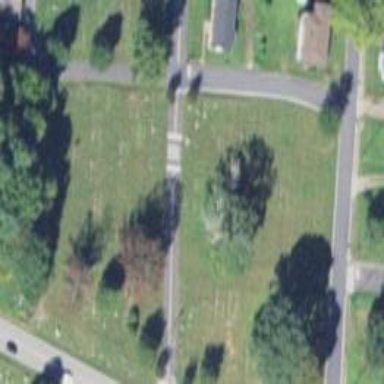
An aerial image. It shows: Cemetery.